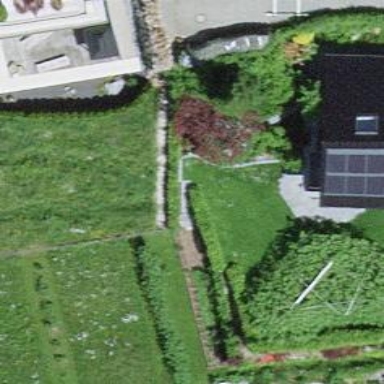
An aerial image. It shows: Hedge acting as barrier.